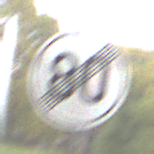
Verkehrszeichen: EndeGeschwindigkeit80
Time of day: MorningAfternoon
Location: Outdoor (Nature)
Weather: Overcast
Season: Autumn
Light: Natural